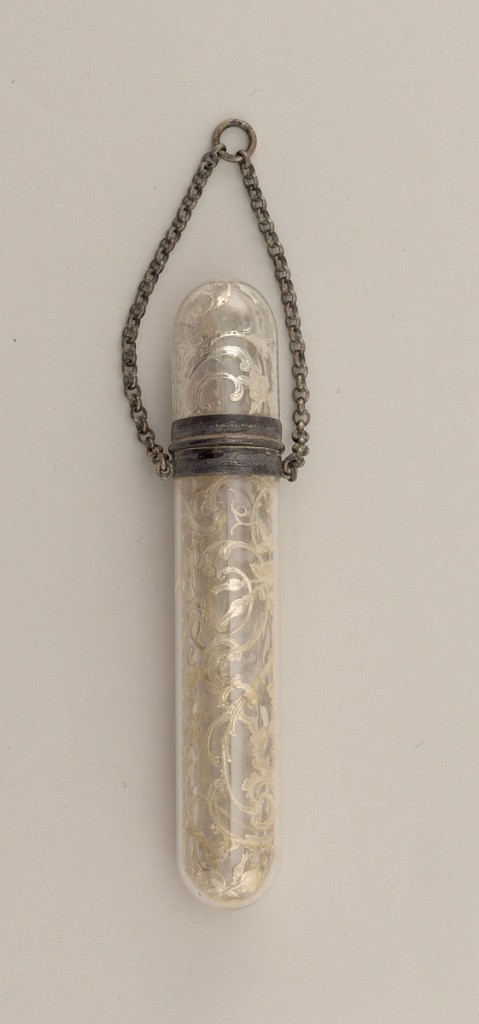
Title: Scent Bottle
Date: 19th century
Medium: glass, silver
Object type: scent bottle
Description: Cigar-shaped scent bottle with metal trim and chain.  Shape is cylindrical with hemispherical ends with silver top with chain mounted at about three-quarters of entire length with small opening.  Hinged silver collar holds glass top, remaining one quarter of entire length.  Glass is double, enclosing pierced rococo scrolls. Simple band engraving on each silver collar.